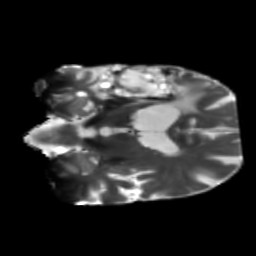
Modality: T2w
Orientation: coronal
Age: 55
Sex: male
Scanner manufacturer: siemens
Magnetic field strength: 3 T
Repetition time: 5.47 s
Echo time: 0.0854 s